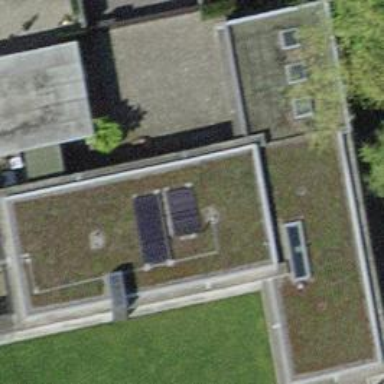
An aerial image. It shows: Terrace building.